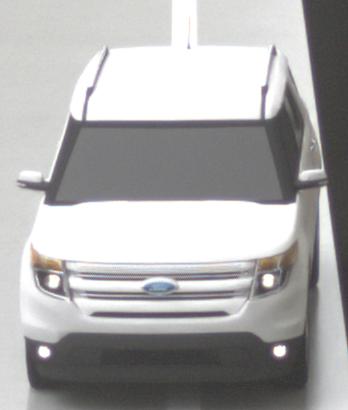
Make: Ford
Model: Explorer
Detailed model: Gen. 5
Model produced from: 2010
Model produced until: 2019
Doors: 5
Color: white
Road condition: wet road
Daytime: morning or afternoon
Contrast: low contrast